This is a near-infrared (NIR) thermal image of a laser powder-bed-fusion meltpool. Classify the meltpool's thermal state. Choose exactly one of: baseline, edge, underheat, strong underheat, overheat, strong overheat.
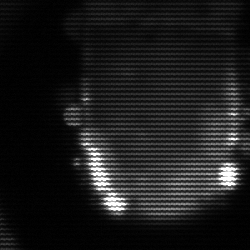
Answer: baseline